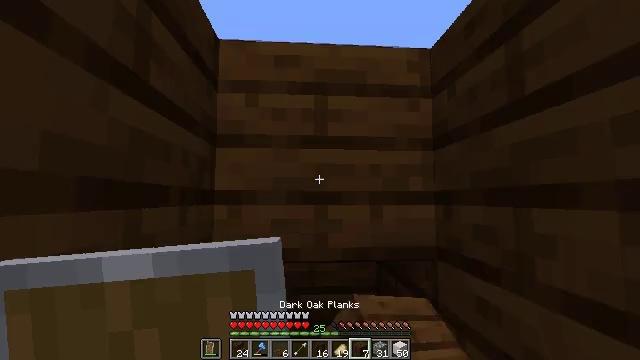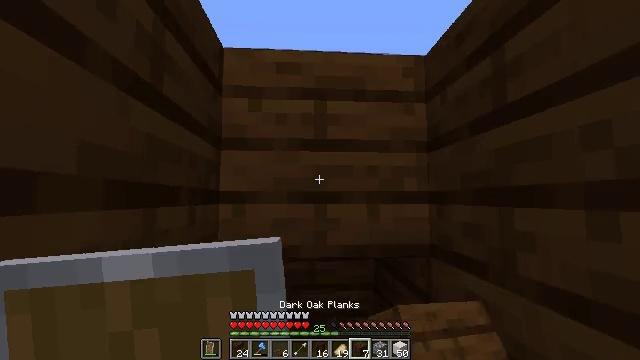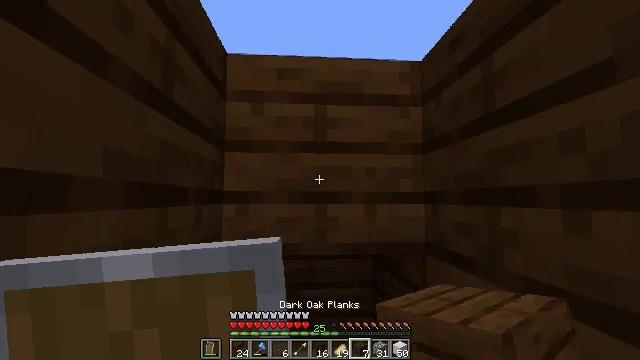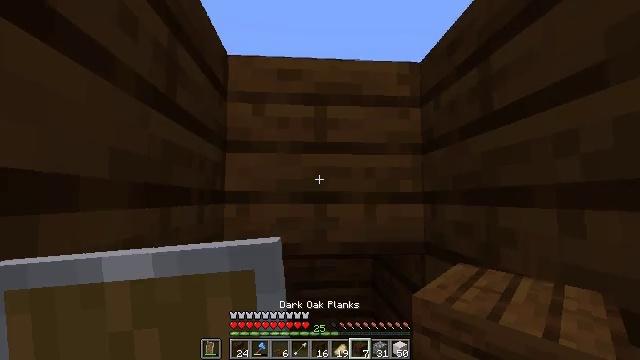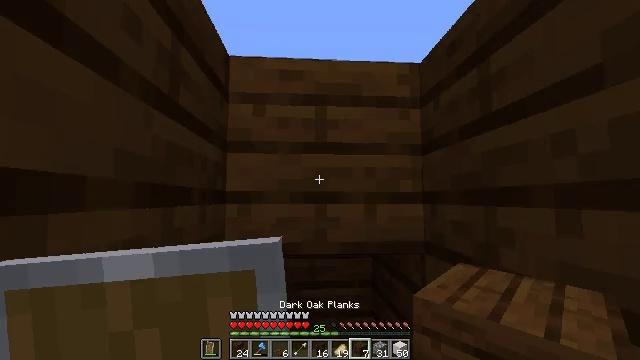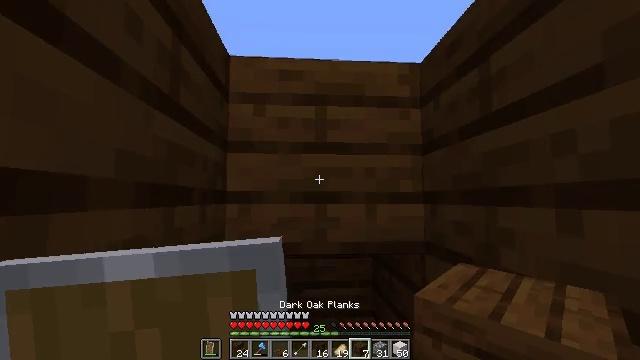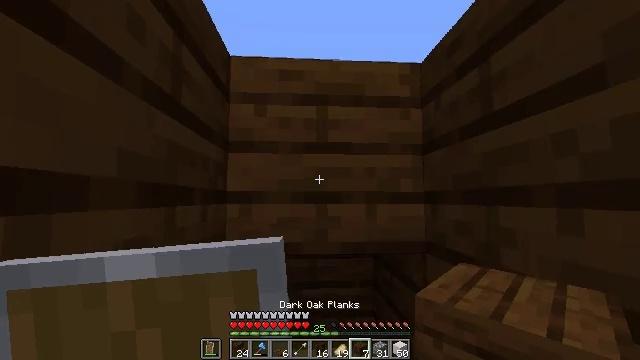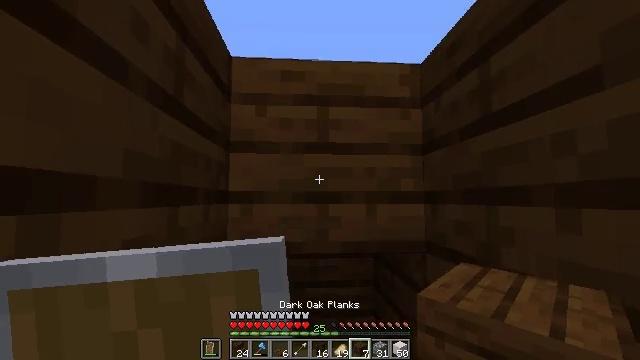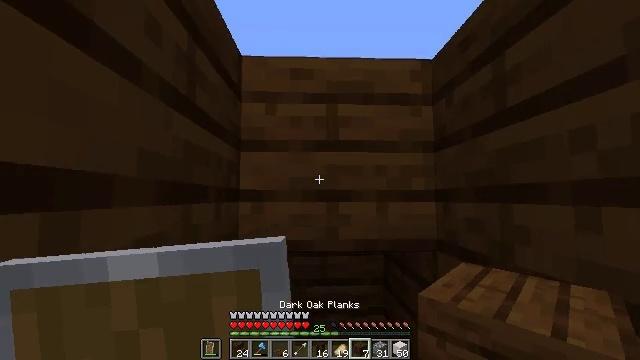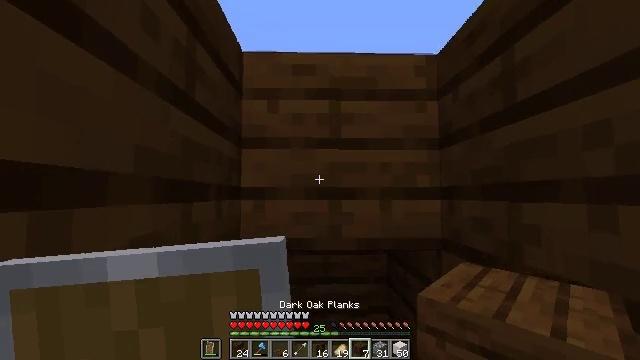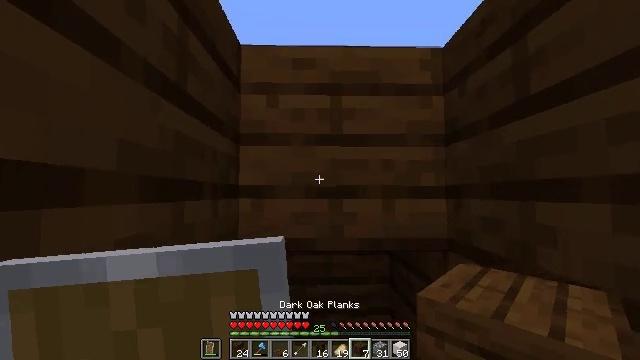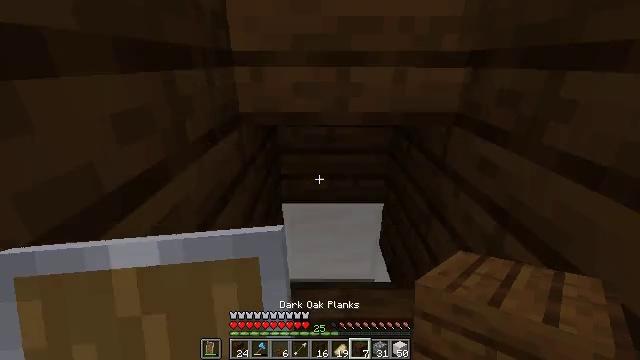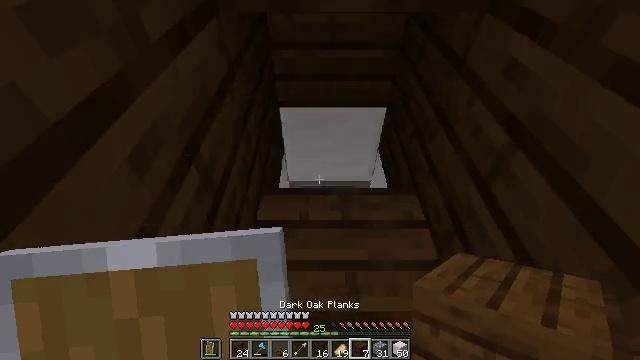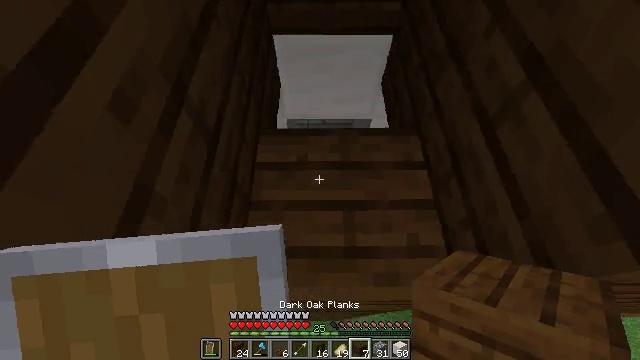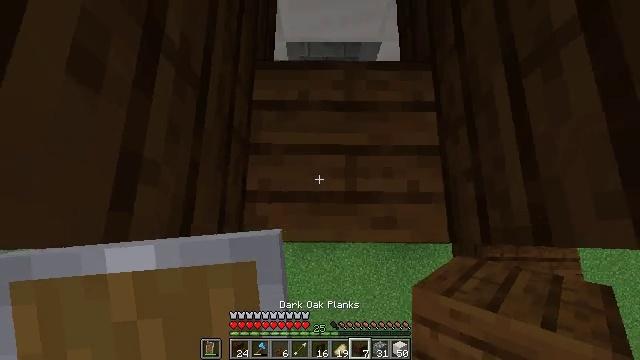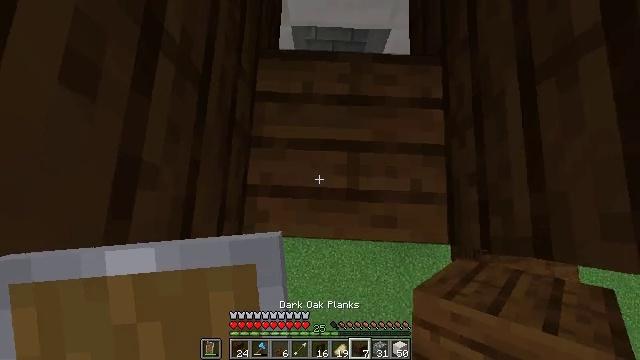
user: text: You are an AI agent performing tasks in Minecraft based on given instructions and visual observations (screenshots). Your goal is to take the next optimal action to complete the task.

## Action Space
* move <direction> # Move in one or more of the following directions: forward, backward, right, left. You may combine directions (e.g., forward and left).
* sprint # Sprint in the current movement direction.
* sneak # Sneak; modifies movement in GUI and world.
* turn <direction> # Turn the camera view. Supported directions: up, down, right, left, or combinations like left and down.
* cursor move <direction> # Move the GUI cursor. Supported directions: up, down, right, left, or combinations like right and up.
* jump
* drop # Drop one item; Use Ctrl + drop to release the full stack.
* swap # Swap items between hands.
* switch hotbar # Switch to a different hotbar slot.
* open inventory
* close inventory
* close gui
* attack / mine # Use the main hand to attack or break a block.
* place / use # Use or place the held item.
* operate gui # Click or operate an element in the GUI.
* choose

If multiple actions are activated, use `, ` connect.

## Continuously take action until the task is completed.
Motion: motion action
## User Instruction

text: Collect dark oak planks from a structure.
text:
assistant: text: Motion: move back, sneak
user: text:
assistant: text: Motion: move back, sneak
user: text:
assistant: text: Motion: move back, sneak
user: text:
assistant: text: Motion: sneak
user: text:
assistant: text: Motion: sneak
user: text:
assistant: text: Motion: sneak
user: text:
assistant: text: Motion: sneak
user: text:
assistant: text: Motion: sneak, turn left
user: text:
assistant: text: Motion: move forward, sneak
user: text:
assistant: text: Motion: move forward, sneak
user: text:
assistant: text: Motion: move forward, sneak, turn down
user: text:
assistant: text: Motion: move forward, sneak, turn down
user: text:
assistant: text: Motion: move forward, sneak, turn down
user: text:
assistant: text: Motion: move forward, sneak, turn down
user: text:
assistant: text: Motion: move forward, sneak, turn left and down
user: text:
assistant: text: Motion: sneak, turn down
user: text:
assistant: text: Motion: sneak
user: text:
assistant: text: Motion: sneak
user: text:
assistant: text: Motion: sneak
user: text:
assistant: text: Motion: sneak, switch to hotbar 1
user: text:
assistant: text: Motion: sneak, attack / mine, switch to hotbar 1
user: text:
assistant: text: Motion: sneak, attack / mine, switch to hotbar 1
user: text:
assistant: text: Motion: sneak, attack / mine
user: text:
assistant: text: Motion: sneak, attack / mine
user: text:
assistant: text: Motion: sneak, attack / mine
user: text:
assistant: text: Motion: sneak, attack / mine
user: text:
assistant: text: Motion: sneak, attack / mine
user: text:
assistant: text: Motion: sneak, attack / mine
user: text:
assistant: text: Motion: sneak, attack / mine
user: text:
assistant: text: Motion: sneak, attack / mine